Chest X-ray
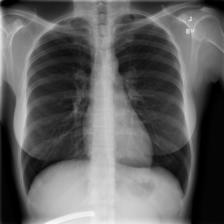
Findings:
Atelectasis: negative
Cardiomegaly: negative
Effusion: negative
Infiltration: negative
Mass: negative
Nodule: negative
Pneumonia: negative
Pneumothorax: negative
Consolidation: negative
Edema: negative
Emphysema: negative
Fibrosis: negative
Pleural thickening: negative
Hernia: negative